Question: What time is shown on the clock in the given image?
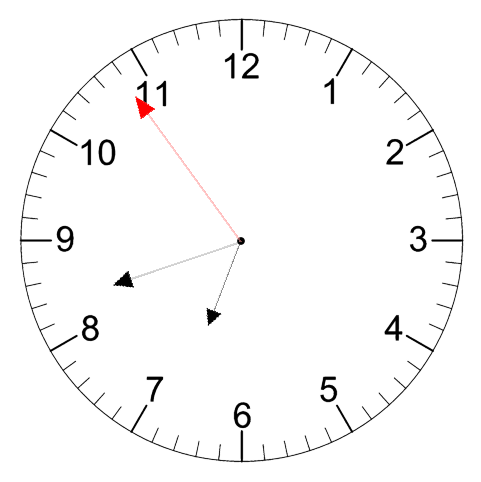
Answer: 06:41:54